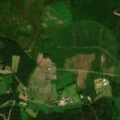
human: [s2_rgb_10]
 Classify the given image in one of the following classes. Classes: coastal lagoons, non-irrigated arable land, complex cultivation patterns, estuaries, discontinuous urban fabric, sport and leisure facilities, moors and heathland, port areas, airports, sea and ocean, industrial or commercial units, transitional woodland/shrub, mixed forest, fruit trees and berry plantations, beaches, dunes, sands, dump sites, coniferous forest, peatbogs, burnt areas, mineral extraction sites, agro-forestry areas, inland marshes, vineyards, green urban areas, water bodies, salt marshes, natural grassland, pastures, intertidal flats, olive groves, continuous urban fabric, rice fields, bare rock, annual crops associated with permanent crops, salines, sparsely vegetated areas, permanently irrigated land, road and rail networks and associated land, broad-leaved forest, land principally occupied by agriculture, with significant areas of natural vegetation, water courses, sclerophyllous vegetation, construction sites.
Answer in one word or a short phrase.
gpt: land principally occupied by agriculture, with significant areas of natural vegetation, coniferous forest, moors and heathland, transitional woodland/shrub